Question:
I dynamically create 'Buttons' by entering a word. If I write '"met'", it appears on the screen - one 'Button' per letter. The same thing happens for the next word I enter, and it appears below the previous word --- as shown in the image above.
When I click on a 'Button' it turns green. My question is, what is the best way to disable the clicking of a row of 'Buttons'. Meaning, if the user clicks on the ''m'' in '"met"' I want the user to only be able to click on the 'Buttons' in '"met"' and to not be able to click on any of the 'Buttons' in '"had", "goes", or "ran"'
Here is my code:
'''
int size = enter_txt.getText().toString().length();
for (int i=0; i<size; i++){
final Button dynamicButtons = new Button(view.getContext());
dynamicButtons.setLayoutParams(rlp);
dynamicButtons.getLayoutParams().width = 130;
dynamicButtons.getLayoutParams().height = 130;
dynamicButtons.setTag("0");
dynamicButtons.setId(1);
dynamicButtons.setText(edit_text_array[i]);
dynamicButtons.setBackgroundResource(R.drawable.button);
button_list.add(dynamicButtons);
linearLayout2.addView(dynamicButtons, rlp);
dynamicButtons.setOnClickListener(
new View.OnClickListener()
{
public void onClick(View view)
{
int i=0;
LinearLayout ll = (LinearLayout) dynamicButtons.getParent();
for(i=0; i<list_of_ll.size();i++){
if (ll == list_of_ll.get(i)){
list_of_ll.get(i).setId(i);
break;
}
}
if(list_of_ll.get(i).getId()==i)
ButtonOnClick(view);
}
});
}
linearLayout2.setId(0);
linearLayout2.setTag("0");
list_of_ll.add(linearLayout2);
'''
I created a 'List' of the 'LinearLayouts' for each row of 'Buttons'. The 'Buttons' turn green if the 'id' of the 'LinearLayout' is set to 1. When I click on a 'Button' I want that 'LinearLayout' to stay at 1 and have all other rows/'LinearLayouts' set to 0 so they become unclickable.
Currently, every 'Button' I click turns green even if it's in a different row. Can someone please help me solve this issue?
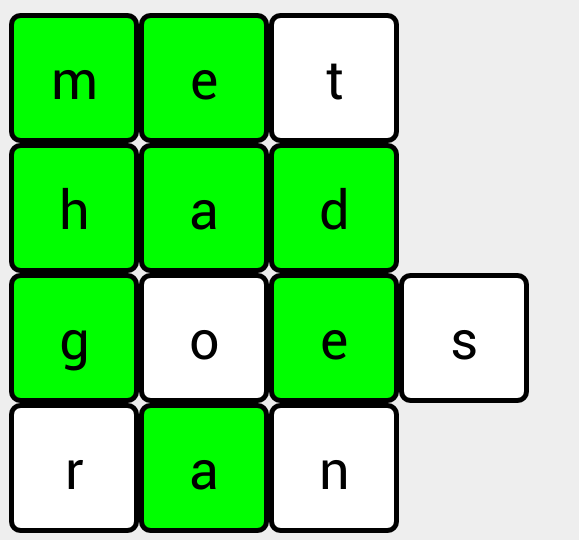
Answer: Why you don't set Id in the for loop so that you are able to refer and set the onlicklistener to null like jpcrow already mentioned.
Set Id like:
'''
YourCreatedBtn.setId(i+1);
//Id's setted programmatically don't.
have to be unique... But they should be
a positive number (referring to the
android documentation)
'''
And in your on click method simply set onclicklistener for specified Id's to null. Just a hint, hope it helps
I found two simple ways but i would prefer the one which is not commented out in the buttonIsClicked:
'''
LinearLayout llrow;
@Override
protected void onCreate(Bundle savedInstanceState) {
super.onCreate(savedInstanceState);
setContentView(R.layout.activity_main);
llrow = (LinearLayout) findViewById(R.id.test_layout);
//Adding 5 Buttons
for(int i = 0; i<5; i++) {
Button mybtn = new Button(this);
//set LayoutParams here
mybtn.setId(5);
mybtn.setOnClickListener(new OnClickListener() {
@Override
public void onClick(View v) {
// TODO Auto-generated method stub
buttonIsClicked(v);
}
});
llrow.addView(mybtn);
}
}
private void buttonIsClicked(View v) {
/*ArrayList<View> myButtons = llrow.getTouchables();
for(int i = 0; i < llrow.getChildCount(); i++){
myButtons.get(i).setOnClickListener(null);
}*/
for(int i = 0; i<llrow.getChildCount(); i++){
llrow.getChildAt(i).setOnClickListener(null);
}
}
'''
It's just a simplified Version of your code, but i'm sure you will get the Content..
What if found out is, that you don't have to set the ID in both cases.. You can easily get all the child over
'''
YourRowLinearLayout.getChildAt(starting from 0 to n-1-Views you added)...
'''
I didn't found a way around the for-loop... But this small-little loop will not break your neck regarding to Performance..
The outcommented-code is the second Approach, finding all the Child over getTouchables which logically leads to an ArrayList and that's exactly the reason why i don't like it. You have to initialize an arraylist...... However, this also won't break your neck regarding to Performance but a penny saved is a penny got! ;) Hope it helps and everything is clear. Both of them work! Please mark as accepted answere if it fits your Needs...